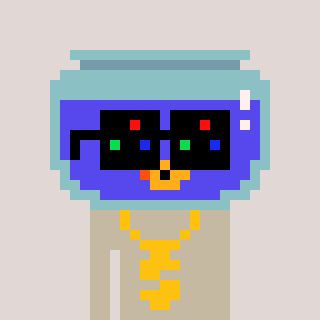
a pixel art character with square black sunglasses, a goldfish-shaped head and a bege-colored body on a warm background